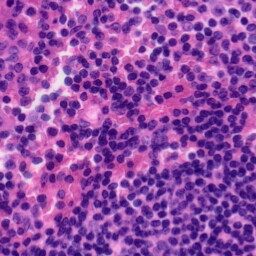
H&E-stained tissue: Tonsil